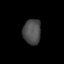
Tissue: skin
Cell type: Epithelial cells
Senescence score: 0.207
Nuclear area (px): 438
Mean DAPI intensity: 77.11